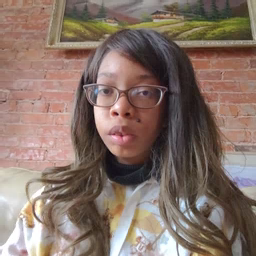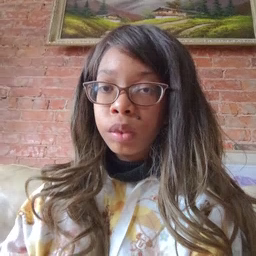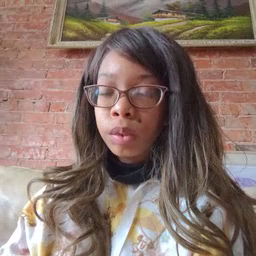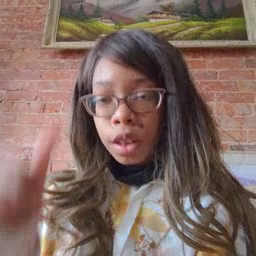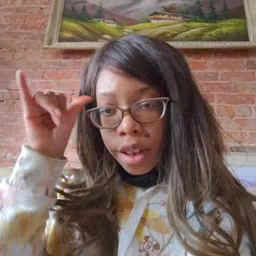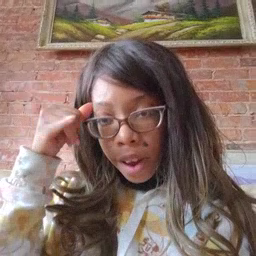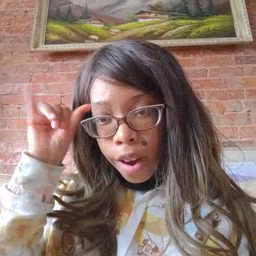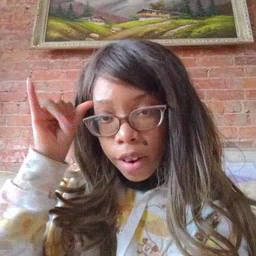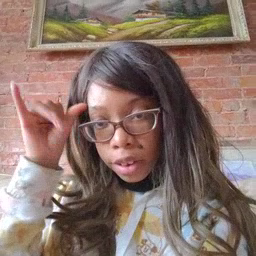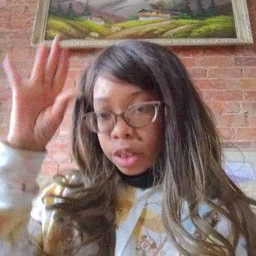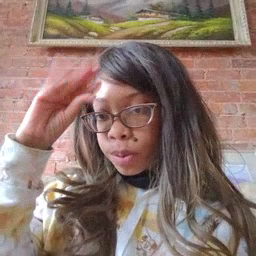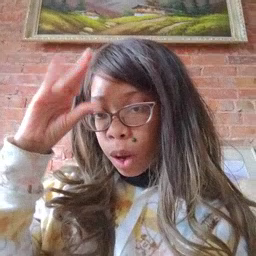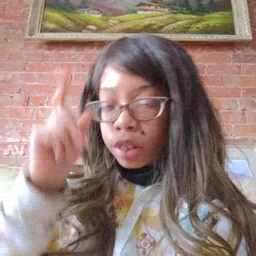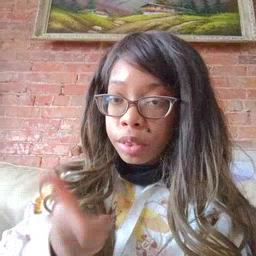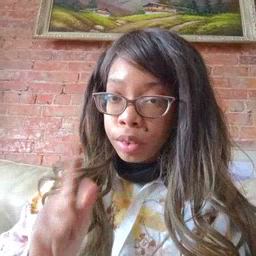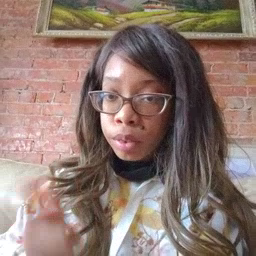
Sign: cowboy